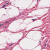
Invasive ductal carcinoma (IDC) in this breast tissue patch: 0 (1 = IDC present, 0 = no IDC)